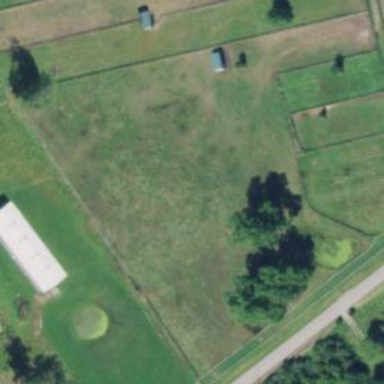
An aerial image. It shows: Pasture covered in meadow.